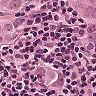
Metastatic tissue present: yes